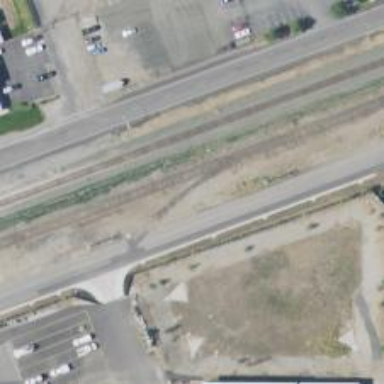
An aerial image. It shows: Disused railway siding.